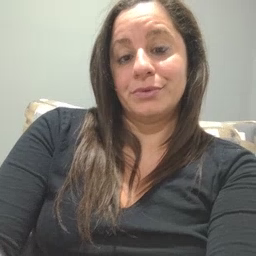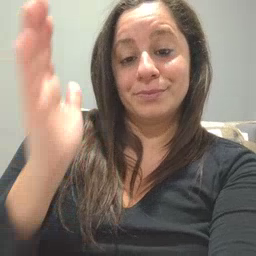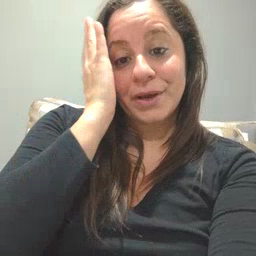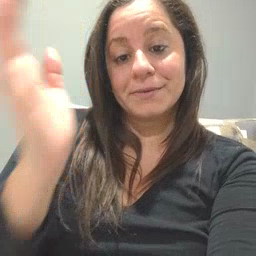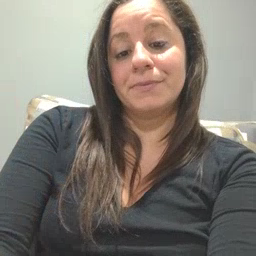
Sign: bed